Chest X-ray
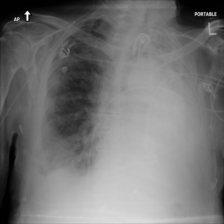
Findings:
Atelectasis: negative
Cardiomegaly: negative
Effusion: negative
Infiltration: negative
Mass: negative
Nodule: negative
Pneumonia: negative
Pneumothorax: negative
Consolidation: positive
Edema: negative
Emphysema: negative
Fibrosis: negative
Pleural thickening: negative
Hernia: negative